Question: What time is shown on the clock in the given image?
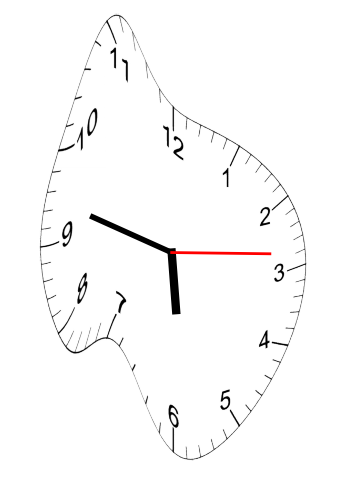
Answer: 05:47:14